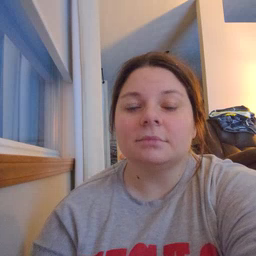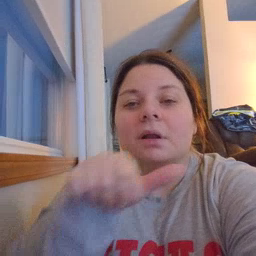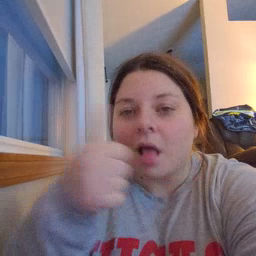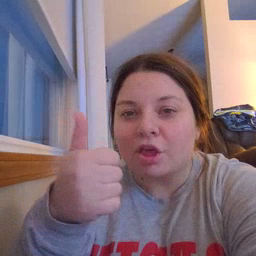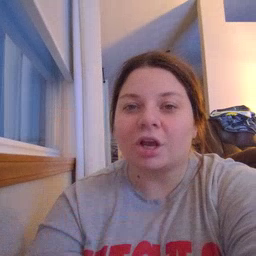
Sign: another